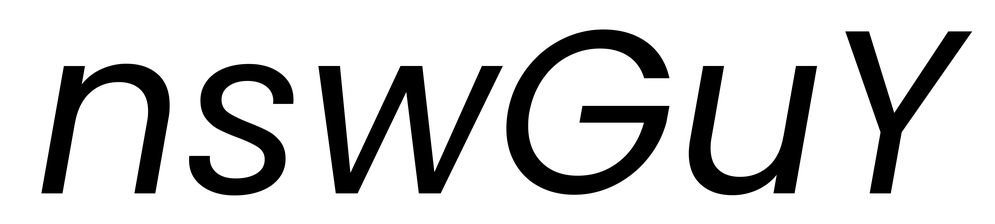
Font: Poppins-Italic